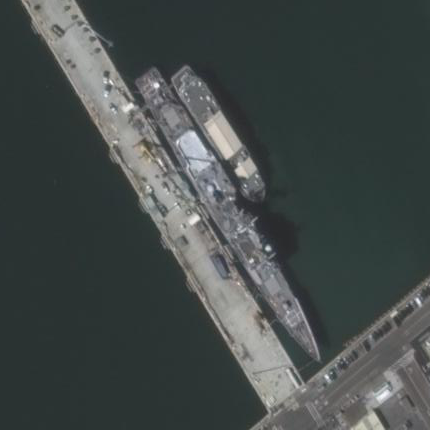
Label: cruiser